一年级 · 算术

钟面上显示的时间是—。

妈妈让小刚过 1 小时给她打电话，小刚打电话的时间是
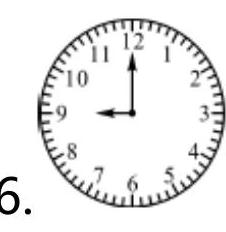
答案: 解9：00；10：00